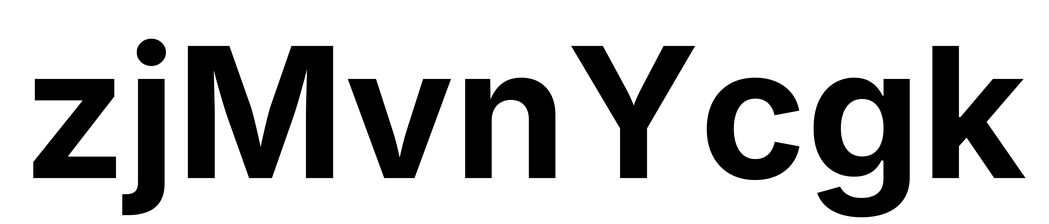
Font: Inter_Bold